Question: Count the number of objects in the diagram.
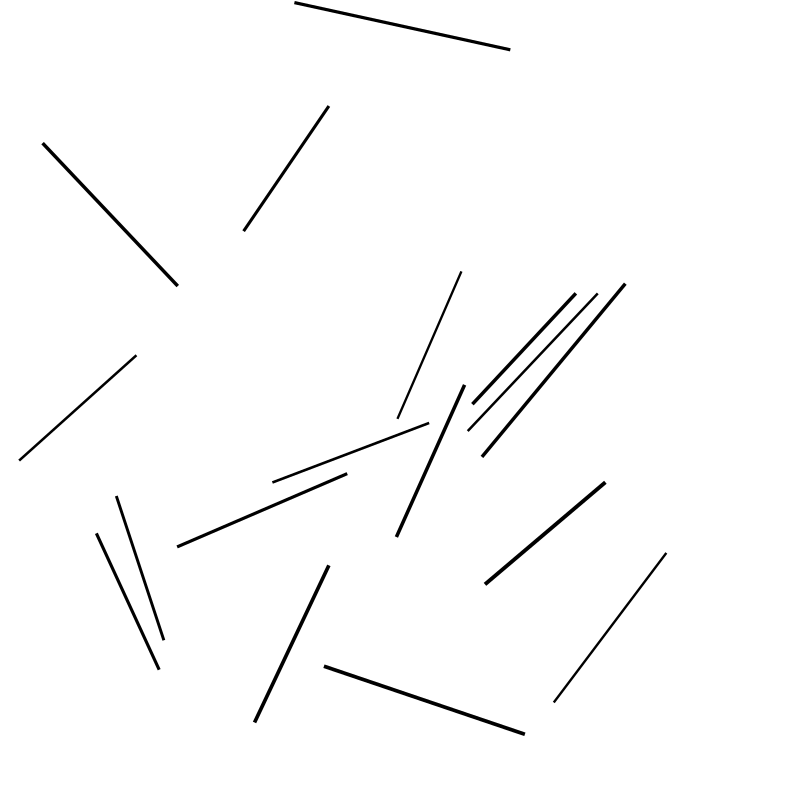
Answer: 17